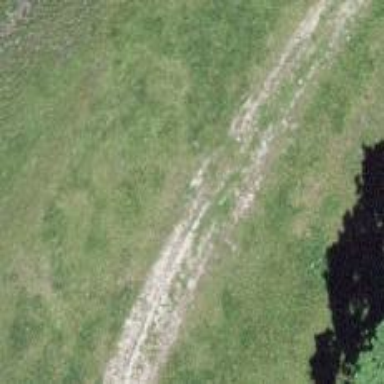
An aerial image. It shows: Gravel track with grade2 quality.